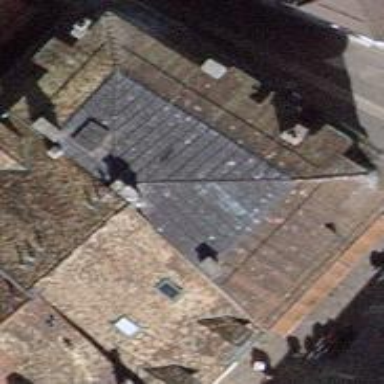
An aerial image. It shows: Building with gabled roof made of roof tiles. The roof is oriented across the structure.